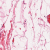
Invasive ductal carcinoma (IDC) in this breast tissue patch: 0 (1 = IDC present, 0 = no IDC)